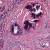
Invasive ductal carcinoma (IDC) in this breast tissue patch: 1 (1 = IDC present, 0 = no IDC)